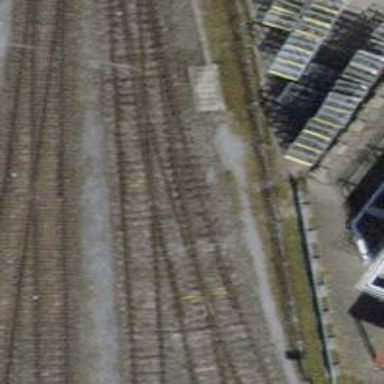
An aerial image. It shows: Railway yard with single rail track. The electrified track has contact line for power supply.